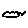
Label: cloud